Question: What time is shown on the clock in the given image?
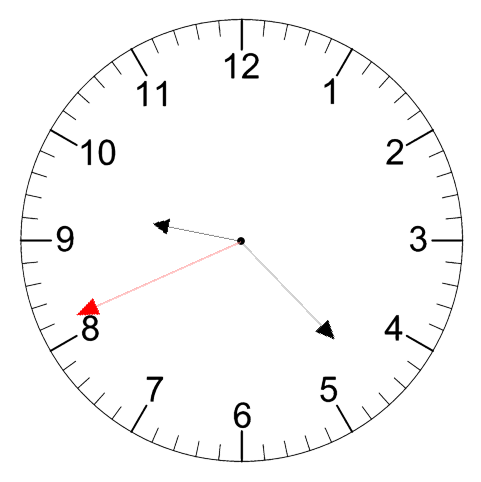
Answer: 09:22:41